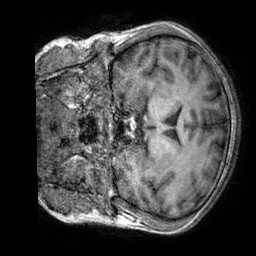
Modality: T1w
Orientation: coronal
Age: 33
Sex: male
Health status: healthy
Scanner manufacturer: siemens
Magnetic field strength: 3 T
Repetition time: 2.3 s
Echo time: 0.00303 s